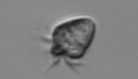
Label: Ciliophora